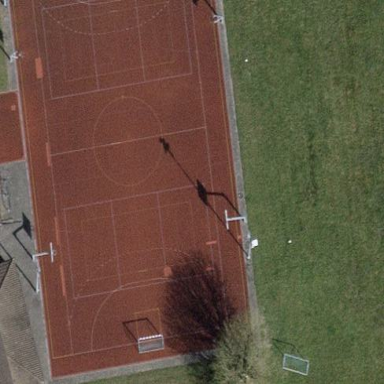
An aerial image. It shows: Multi-sport pitch for leisure and various sports activities.